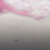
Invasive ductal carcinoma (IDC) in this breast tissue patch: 0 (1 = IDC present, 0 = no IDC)